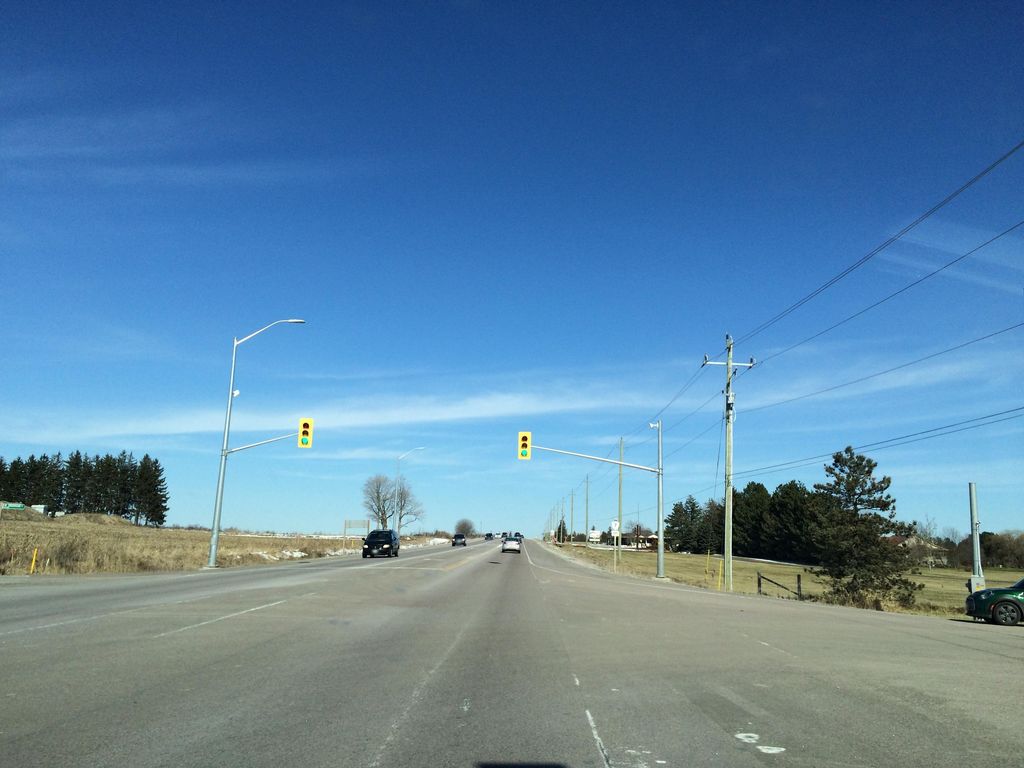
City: kitchener-waterloo